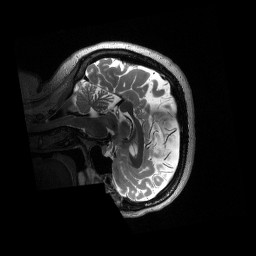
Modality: T2w
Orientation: sagittal
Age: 38
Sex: female
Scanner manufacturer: siemens
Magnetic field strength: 3 T
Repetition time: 3.2 s
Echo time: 0.563 s